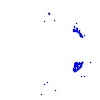
Particle: electron